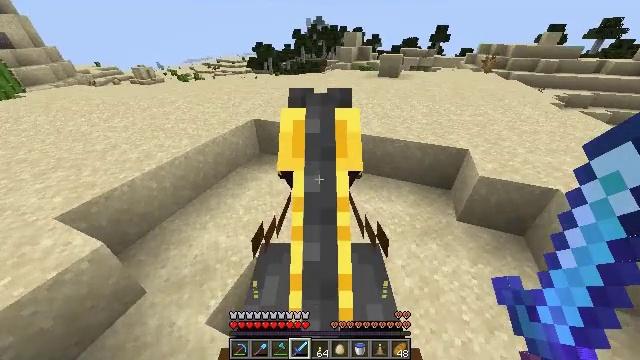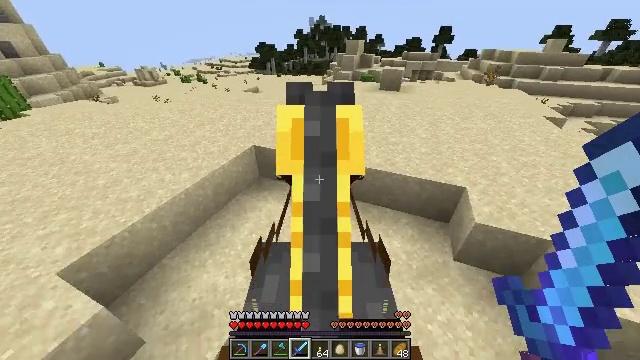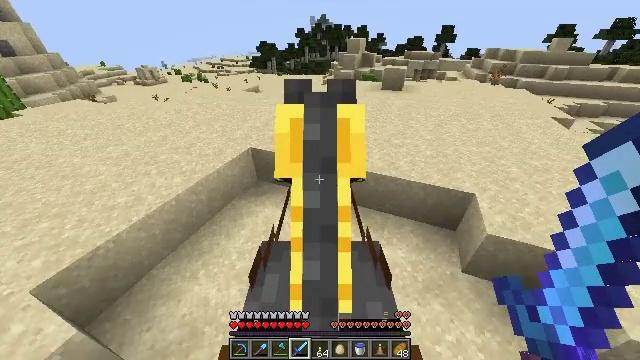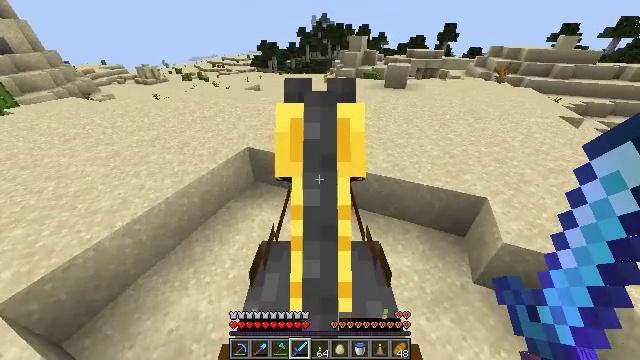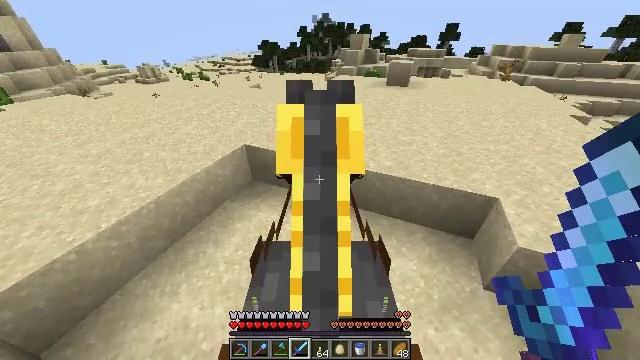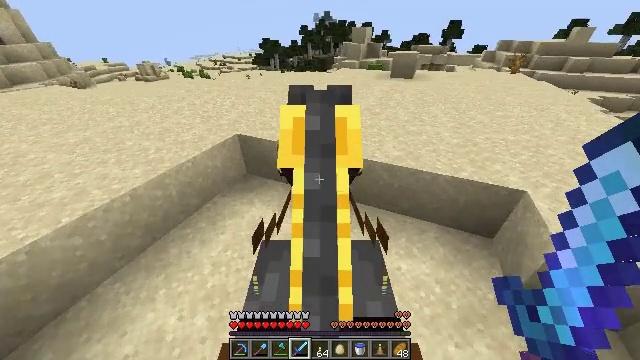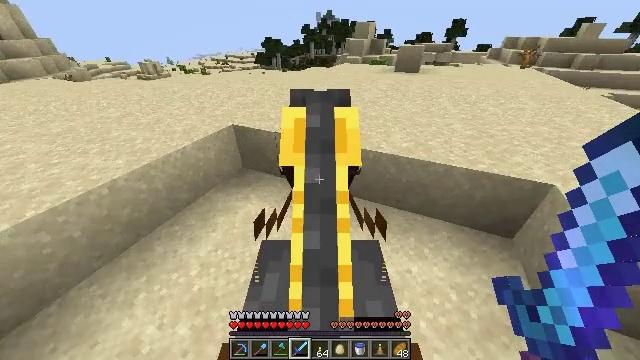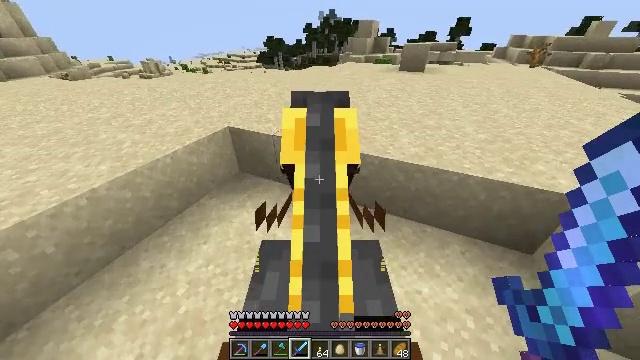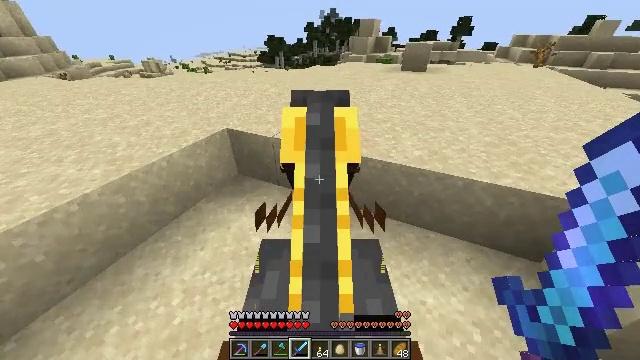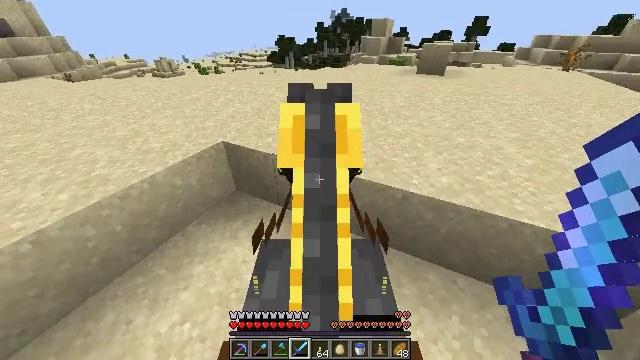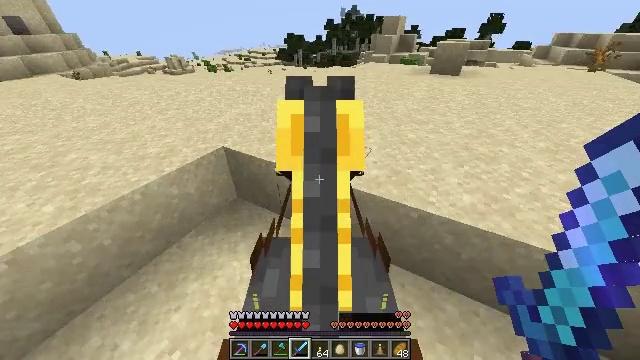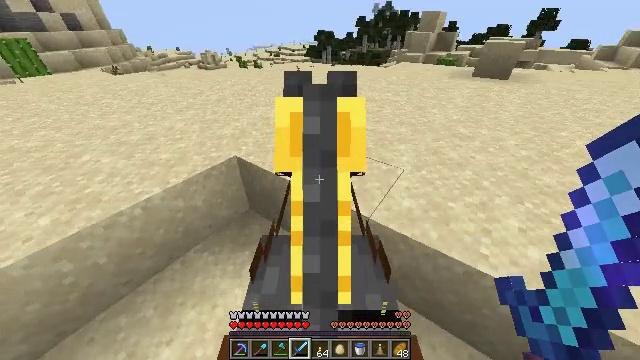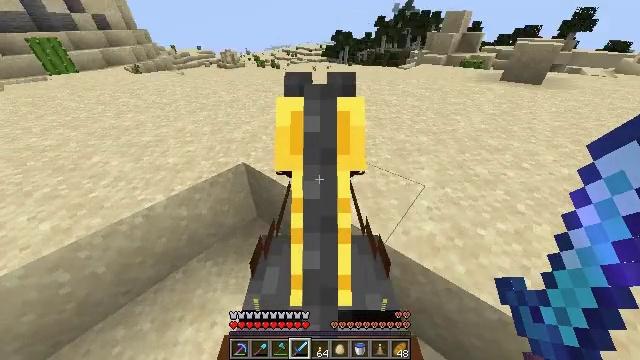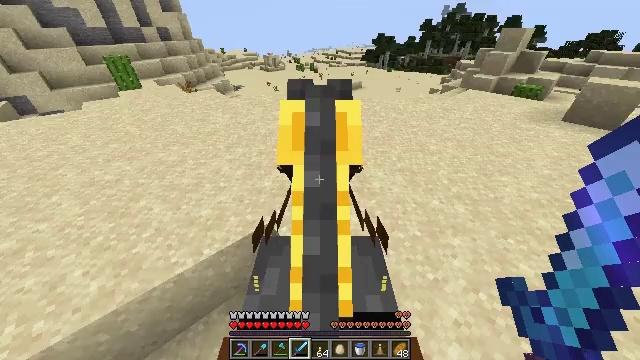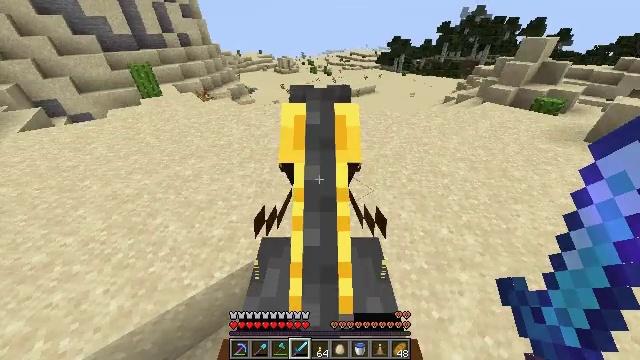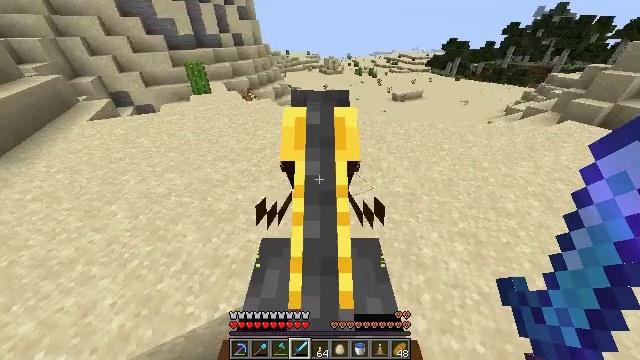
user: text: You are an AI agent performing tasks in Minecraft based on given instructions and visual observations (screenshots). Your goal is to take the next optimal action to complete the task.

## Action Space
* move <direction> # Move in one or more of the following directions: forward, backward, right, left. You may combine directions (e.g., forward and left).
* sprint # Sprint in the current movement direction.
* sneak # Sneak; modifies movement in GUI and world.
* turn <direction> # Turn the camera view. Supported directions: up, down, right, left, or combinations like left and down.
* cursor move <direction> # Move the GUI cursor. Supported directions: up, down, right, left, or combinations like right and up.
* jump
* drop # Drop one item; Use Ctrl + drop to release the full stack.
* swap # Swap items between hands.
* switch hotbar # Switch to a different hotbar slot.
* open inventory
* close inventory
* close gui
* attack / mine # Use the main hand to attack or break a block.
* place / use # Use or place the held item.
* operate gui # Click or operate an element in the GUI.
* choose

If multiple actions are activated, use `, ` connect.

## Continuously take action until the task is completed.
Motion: motion action
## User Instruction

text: Collect sandstone by mining.
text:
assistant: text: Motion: move forward, sprint
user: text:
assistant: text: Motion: move forward, sprint
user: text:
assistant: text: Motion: move forward, sprint
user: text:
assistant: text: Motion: move forward, sprint
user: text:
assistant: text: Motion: move forward, sprint
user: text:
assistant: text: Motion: move forward, sprint
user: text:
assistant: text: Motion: move forward, sprint
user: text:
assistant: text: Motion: move forward, sprint, turn left
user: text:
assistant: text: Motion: move forward, sprint, turn left
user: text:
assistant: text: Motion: move forward, sprint, turn left
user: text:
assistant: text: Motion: move forward, sprint, turn left
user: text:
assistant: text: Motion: move forward, sprint, turn left
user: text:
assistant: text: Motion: move forward, sprint, turn left
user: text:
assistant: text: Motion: move forward, sprint, turn left
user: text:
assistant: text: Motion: move forward, sprint, turn left
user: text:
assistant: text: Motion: move forward, sprint, turn left
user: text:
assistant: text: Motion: move forward, sprint, turn left
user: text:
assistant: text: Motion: move forward, sprint, turn left
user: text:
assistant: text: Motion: move forward, sprint, turn left
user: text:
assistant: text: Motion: move forward, sprint, turn left
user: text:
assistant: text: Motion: move forward, sprint, turn left
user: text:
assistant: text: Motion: move forward, sprint, turn left and up
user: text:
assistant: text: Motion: move forward, sprint, turn left and up
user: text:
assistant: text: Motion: move forward, sprint, turn left and up
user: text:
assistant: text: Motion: move forward, sprint, turn left and up
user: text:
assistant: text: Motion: move forward, sprint, turn left and up
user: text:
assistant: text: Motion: move forward and move left, sprint
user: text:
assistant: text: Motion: move forward and move left, sprint
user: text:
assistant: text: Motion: move forward and move left, sprint
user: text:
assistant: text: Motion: move forward and move left, sprint